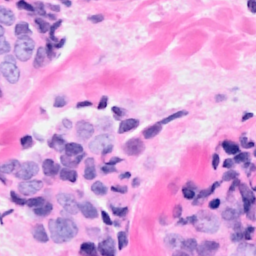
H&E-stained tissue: Breast